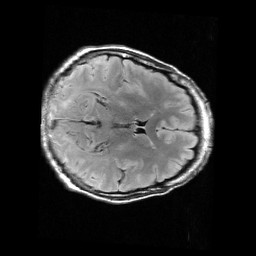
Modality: FLAIR
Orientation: axial
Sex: male
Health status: ill
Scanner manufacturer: siemens
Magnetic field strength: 3 T
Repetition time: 9.64 s
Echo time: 0.136 s